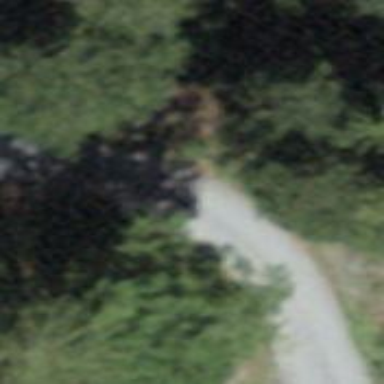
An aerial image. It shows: Track road with grade3 tracktype.